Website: lowes
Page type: payment
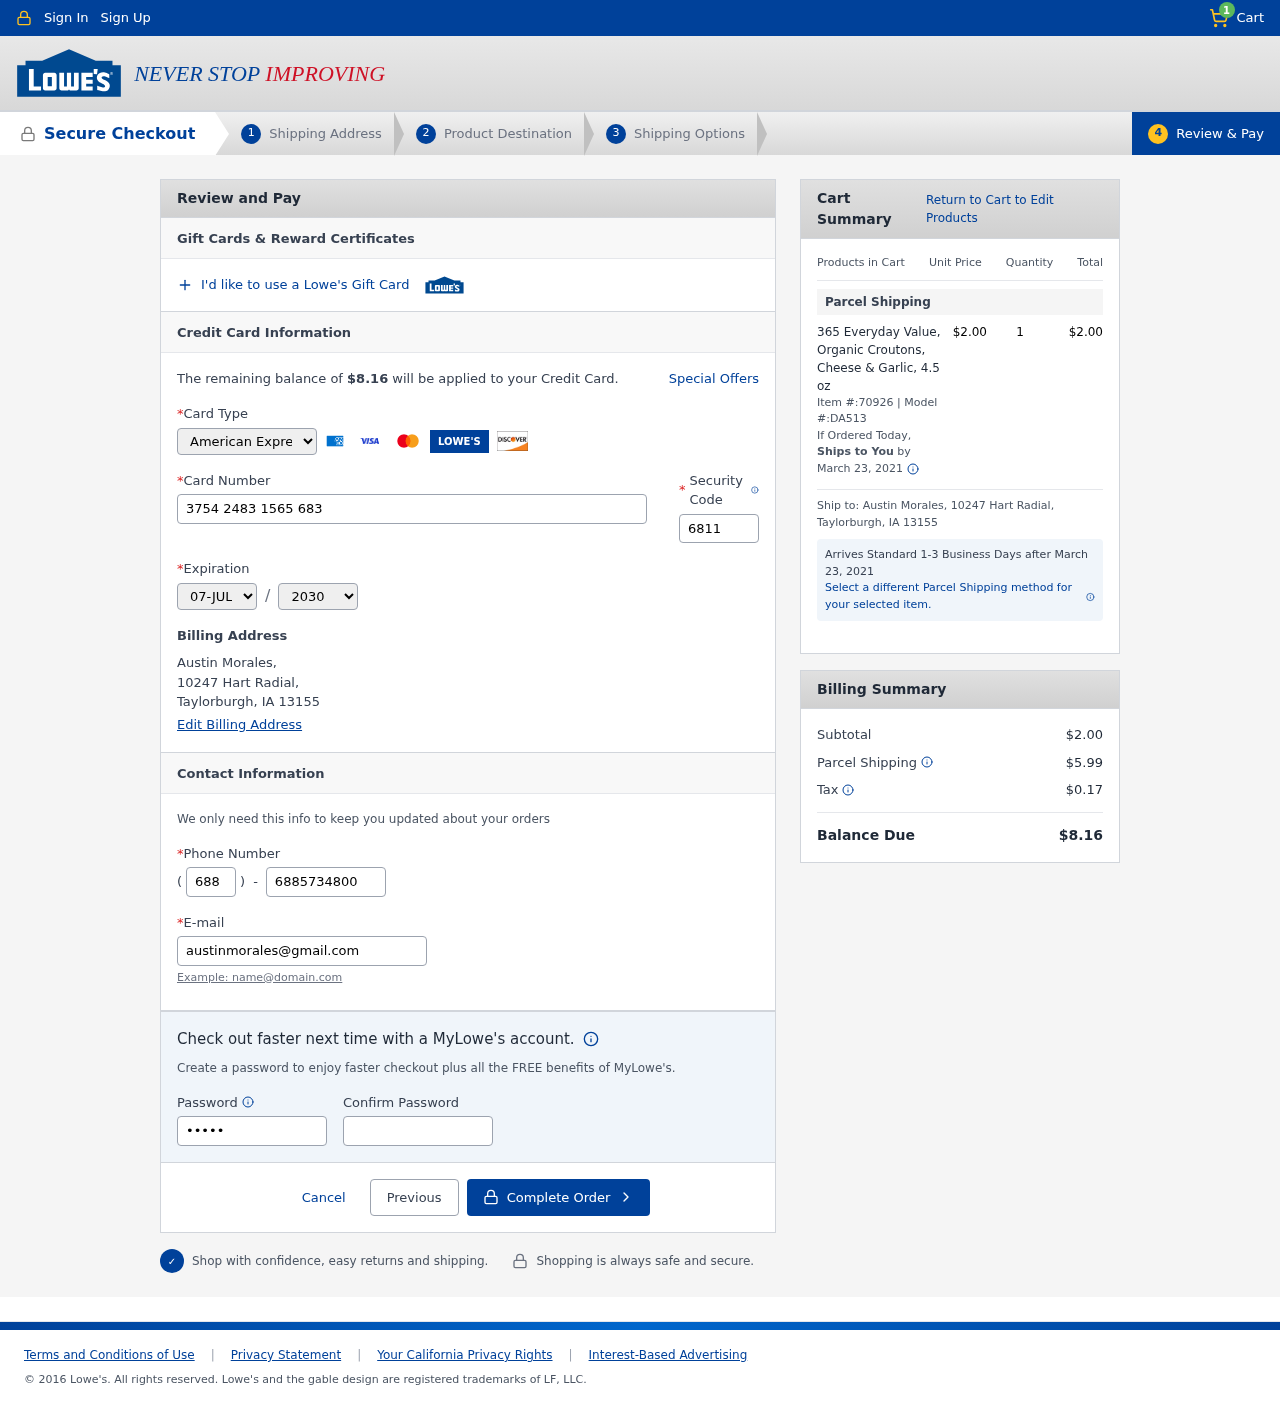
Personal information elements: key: PII_CARD_CVV
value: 6811
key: PII_CARD_EXPIRY_MONTH
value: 07
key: PII_CARD_EXPIRY_YEAR
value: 30
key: PII_CARD_NUMBER
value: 3754 2483 1565 683
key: PII_CARD_TYPE
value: American Express
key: PII_CITY_STATE_ZIP
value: Taylorburgh, IA 13155
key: PII_EMAIL
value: austinmorales@gmail.com
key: PII_FULLNAME
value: Austin Morales,
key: PII_PHONE
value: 6885734800
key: PII_PHONE_AREA
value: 688
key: PII_STREET
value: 10247 Hart Radial,
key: PII_FULLNAME2
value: Austin Morales
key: PII_STREET2
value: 10247 Hart Radial
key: PII_CITY_STATE_ZIP2
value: Taylorburgh, IA 13155
Product elements: key: PRODUCT1_NAME
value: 365 Everyday Value, Organic Croutons, Cheese & Garlic, 4.5 oz
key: PRODUCT1_PRICE
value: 2
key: PRODUCT1_QUANTITY
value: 1
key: PRODUCT1_ITEM
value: Item #:70926
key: PRODUCT1_MODEL
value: Model #:DA513
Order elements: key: ORDER_NUM_ITEMS
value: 1
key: ORDER_TOTAL
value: $8.16
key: ORDER_SHIPPING_DATE
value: March 23, 2021
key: ORDER_SUBTOTAL
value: $2.00
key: ORDER_SHIPPING_DATE2
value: March 23, 2021
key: ORDER_SHIPPING_COST
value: $5.99
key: ORDER_TAX
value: $0.17